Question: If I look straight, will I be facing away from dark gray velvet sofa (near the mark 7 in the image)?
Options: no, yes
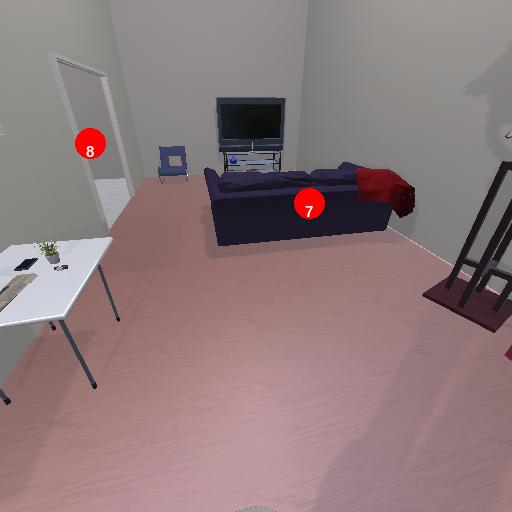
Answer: no